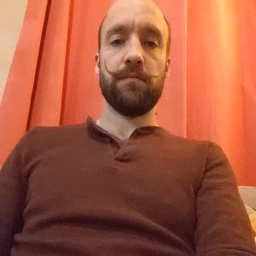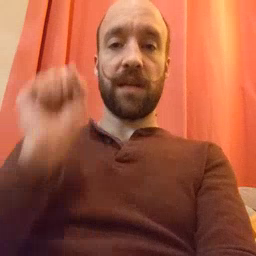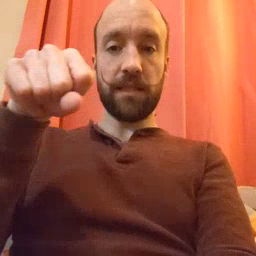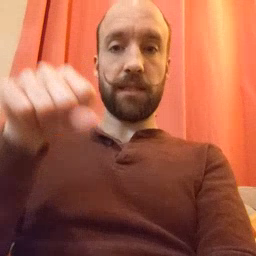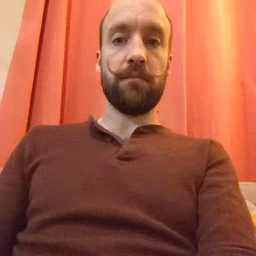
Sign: yes